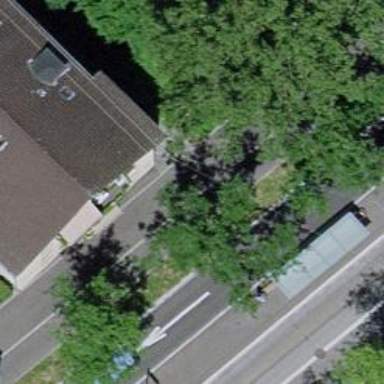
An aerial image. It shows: Avenue of trees.